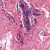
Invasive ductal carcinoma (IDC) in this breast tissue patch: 0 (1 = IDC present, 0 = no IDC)